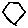
Label: hexagon